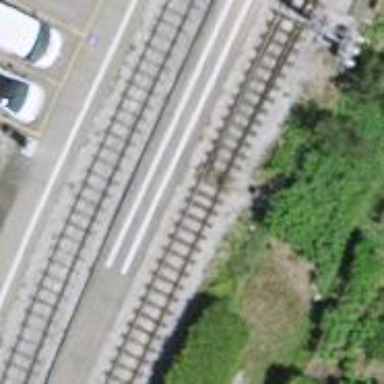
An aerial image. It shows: Narrow-gauge railway siding with 1 track. The track is electrified with contact line.